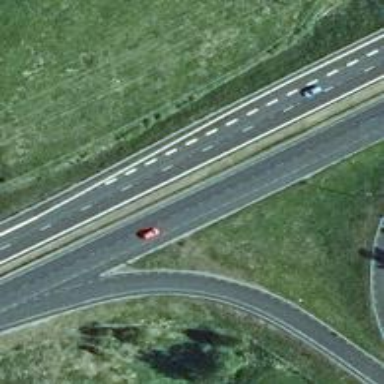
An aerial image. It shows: Asphalt motorway.